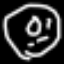
Label: donut